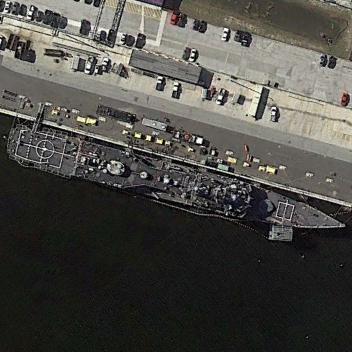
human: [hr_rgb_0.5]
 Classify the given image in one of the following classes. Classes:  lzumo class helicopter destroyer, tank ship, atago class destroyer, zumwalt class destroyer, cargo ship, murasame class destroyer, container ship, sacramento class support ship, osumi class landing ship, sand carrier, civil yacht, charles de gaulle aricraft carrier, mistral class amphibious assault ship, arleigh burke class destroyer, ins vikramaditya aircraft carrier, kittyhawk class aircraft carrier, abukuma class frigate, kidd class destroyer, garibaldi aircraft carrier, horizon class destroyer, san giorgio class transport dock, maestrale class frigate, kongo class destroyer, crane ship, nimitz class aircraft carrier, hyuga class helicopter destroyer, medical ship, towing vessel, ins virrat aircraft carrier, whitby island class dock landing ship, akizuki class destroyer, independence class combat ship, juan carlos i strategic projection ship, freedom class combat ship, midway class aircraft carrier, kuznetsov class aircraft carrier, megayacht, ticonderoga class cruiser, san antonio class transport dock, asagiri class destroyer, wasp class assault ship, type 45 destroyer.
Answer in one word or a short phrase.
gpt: Ticonderoga class cruiser